Field crop: tomato
Growth stage: 2
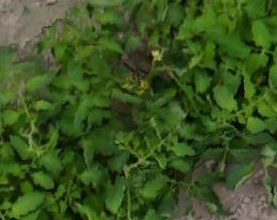
Species: tomato